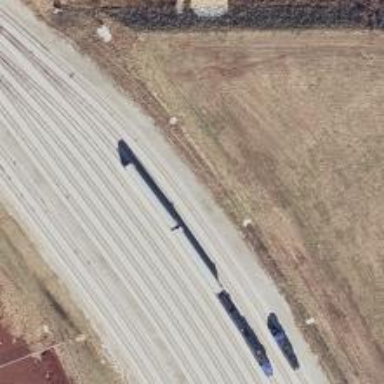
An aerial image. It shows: Railway spur service.